Question: I've generated a jnlp file with Netbeans. By double clicking it, I get the following error dialog:

Double clicking the jar works, so no problem there but when double clicking the jnlp file, the antecedent error appears.
The 'launch.jnlp' file looks this:
'''
<?xml version="1.0" encoding="UTF-8" standalone="no"?>
<jnlp href="launch.jnlp" spec="1.0+">
<information>
<title>...</title>
<vendor>....</vendor>
<homepage href=""/>
<description>...</description>
<description kind="short">....</description>
<icon href="icon.png" kind="default"/>
<offline-allowed/>
</information>
<update check="background"/>
<resources>
<j2se version="1.6+"/>
<jar href="File.jar" main="true"/>
<jar href="lib/itextpdf-5.3.3.jar"/>
</resources>
<application-desc main-class="right.path.to.my.main.class.here">
</application-desc>
</jnlp>
'''
I put the 'File.jar' in the same directory as the jnlp file (all the others are there too).
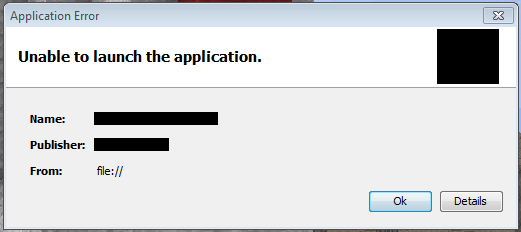
Answer: I added 'codebase' attribute to 'jnlp' element, added
'''
<security>
<all-permissions />
</security>
'''
and signed the application (right click on the project in Netbeans, select 'Properties' and 'Application -> Web start' and sign it there) and now it works.